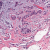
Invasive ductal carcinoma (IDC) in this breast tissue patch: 0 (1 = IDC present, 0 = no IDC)